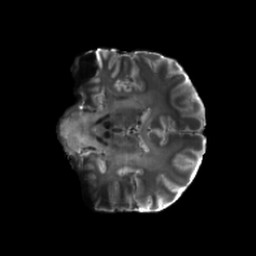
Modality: T2w
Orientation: coronal
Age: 30
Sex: male
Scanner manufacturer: siemens
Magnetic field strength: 6.98 T
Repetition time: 7.776 s
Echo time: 0.076 s